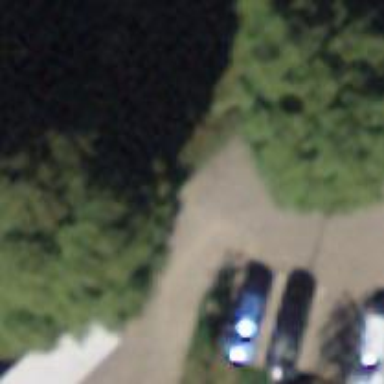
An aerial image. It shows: Parking aisle designated as service road.